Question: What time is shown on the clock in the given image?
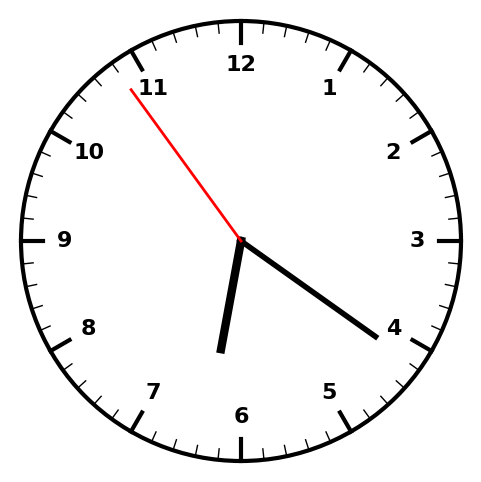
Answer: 06:20:54